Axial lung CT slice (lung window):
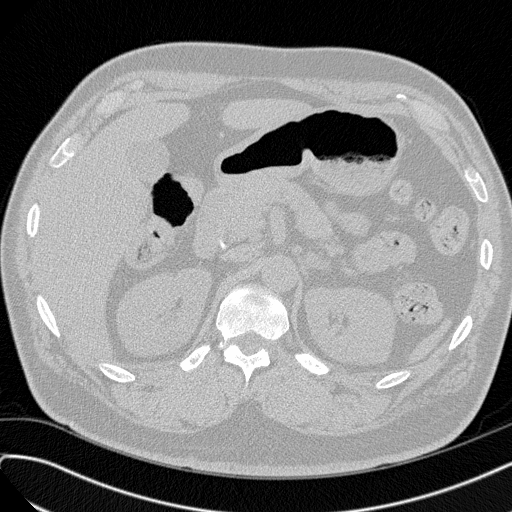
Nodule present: no